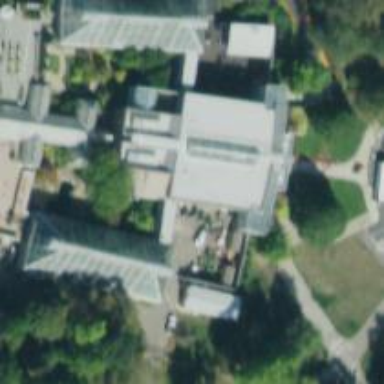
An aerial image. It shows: The location is Franklin Park Conservatory for Christmas festivities.